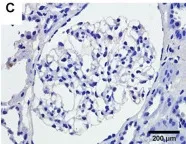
Immunohistochemical staining of complement components. (A-D) For the proband. (C,G) Weak glomerular staining with C3d along glomerular capillary for the proband and his elder sister, respectively.
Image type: pathology (immunostaining)